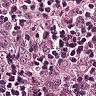
Metastatic tissue present: yes